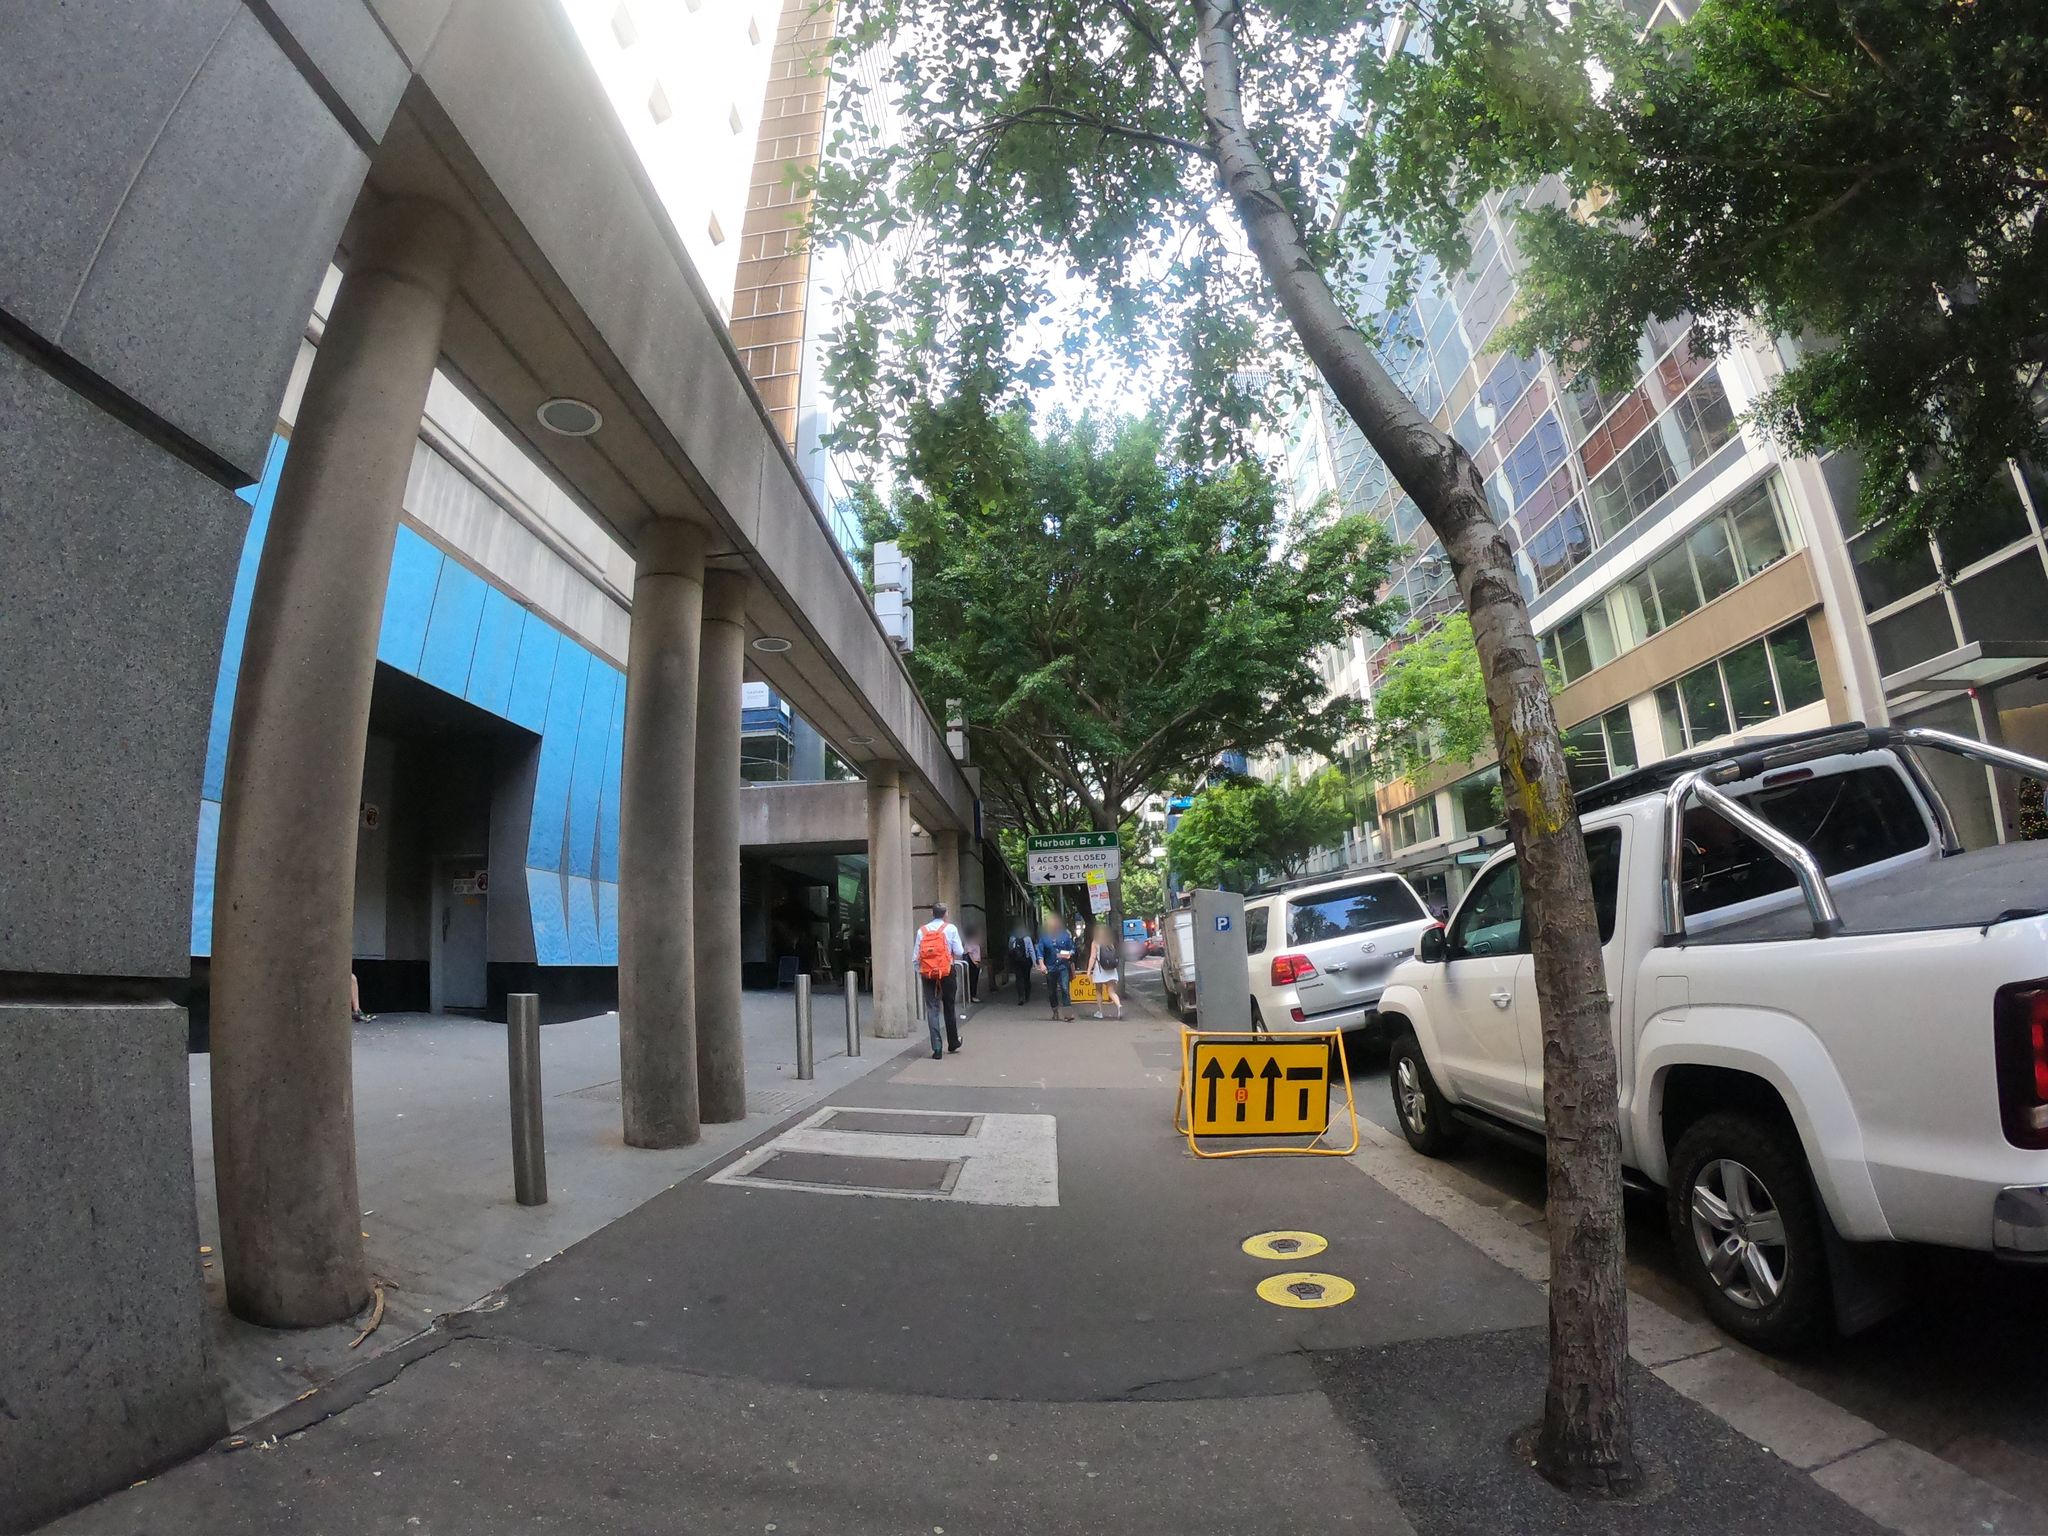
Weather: clear
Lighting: day
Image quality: good
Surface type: cycling surface
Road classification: footway
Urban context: urban centre
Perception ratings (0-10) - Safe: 4.54, Lively: 9.72, Beautiful: 8.84, Boring: 4.31, Depressing: 2.33, Wealthy: 8.88